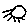
Label: sun